Question: I am trying to modify the sample trace app that ships with Postsharp so that the trace is applied to all classes in my namespace without explicitly putting the [QuickTrace] on top of each class. I have attached a screenshot. What am I doing wrong ? Right click open/view image for bigger picture. thank you

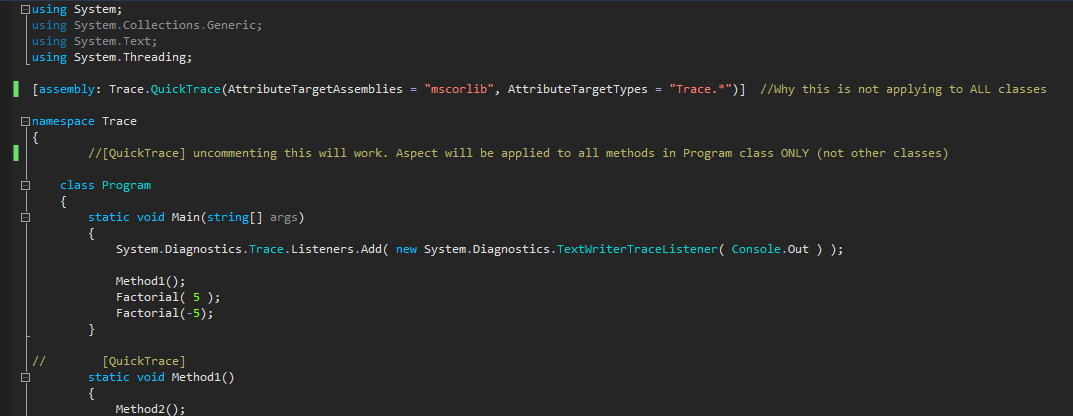
Answer: You're doing it incorrectly. You're trying to assign the aspects to the mscorelib which will wrap calls to any methods that reside in the mscorelib (not your current app) but you're negating that with the fact tyhat you're telling it to apply to methods only in the Trace namespace.
Just use
'''
[assembly: QuickTrace()]
'''
Done. On your aspect, add the following
'''
[QuickTrace(AttributeExclude=True)]
[Serializable]
public QuickTrace : OnMethodBoundaryAspect
{
//..Aspect code here
}
'''